Field crop: maize
Growth stage: 2
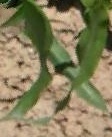
Species: maize